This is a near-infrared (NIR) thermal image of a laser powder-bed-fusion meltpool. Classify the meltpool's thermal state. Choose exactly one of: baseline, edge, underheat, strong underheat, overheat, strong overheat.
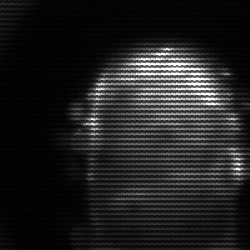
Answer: baseline